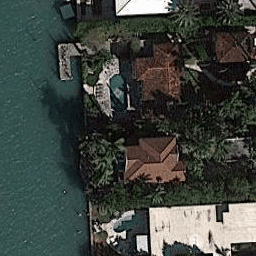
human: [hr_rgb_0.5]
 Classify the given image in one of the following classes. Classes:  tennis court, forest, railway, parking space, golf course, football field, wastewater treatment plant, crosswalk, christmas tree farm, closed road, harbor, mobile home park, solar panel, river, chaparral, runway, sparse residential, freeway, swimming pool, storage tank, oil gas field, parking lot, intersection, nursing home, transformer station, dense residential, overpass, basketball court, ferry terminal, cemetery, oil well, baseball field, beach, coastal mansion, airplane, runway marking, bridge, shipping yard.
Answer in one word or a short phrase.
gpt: coastal mansion